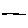
Label: line